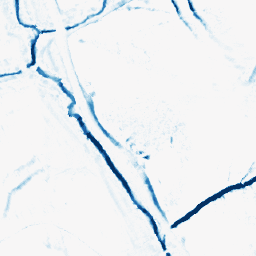
Category: morphological
Decomposition family: morphological_diamond
Decomposition parameters: operation: closing
radius: 5
Upsampling method: nearest
Upsampling parameters: scale: 2
Upsampling scale: 2